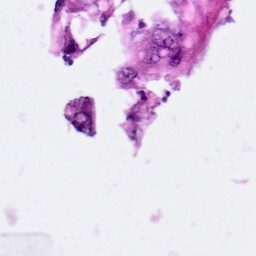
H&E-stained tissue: Pancreatic